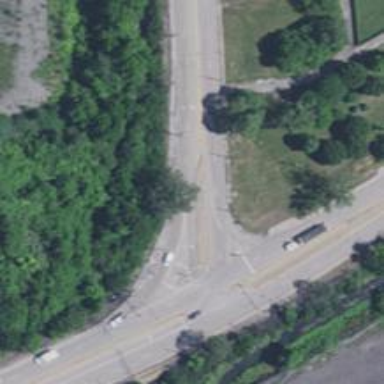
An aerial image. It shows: Abandoned railway running parallel to primary highway with asphalt surface.